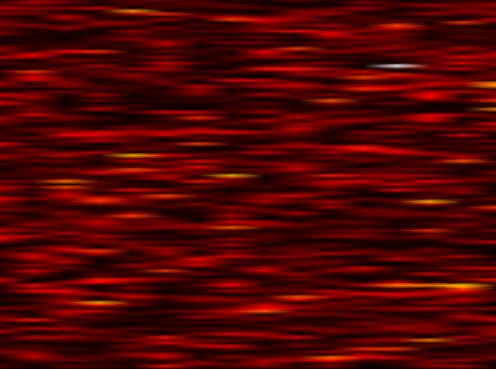
Label: FOFDM